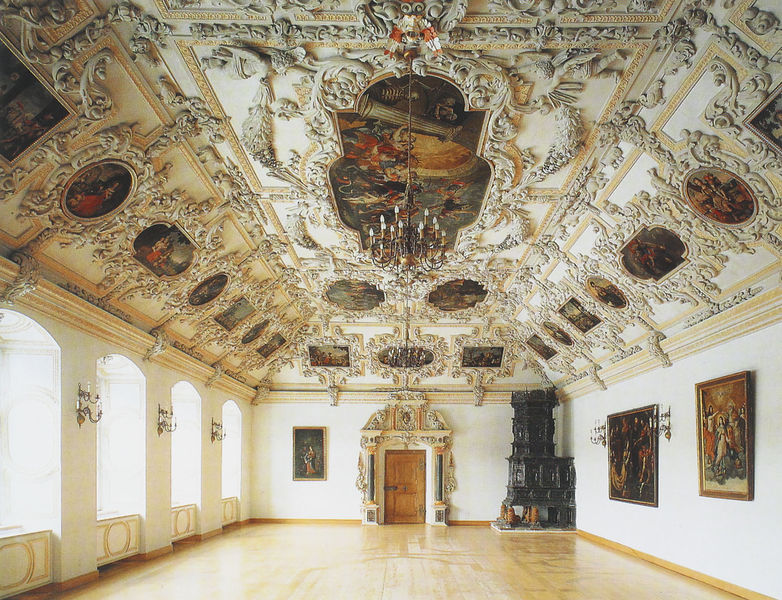
Titel: Festsaal des Klosters St. Benedikt
Künstler: Kaspar Feichtmayr
Standort: Benediktbeuern, Kloster St. Benedikt (EU - D - Bayern - Oberbayern)
Schlagwörter: gemälde, fenster, holz, lampen, raum, säulen, tür, schloss, architektur, barock, gold, rokkoko, kamin, ofen, bilder, parkett, leer, saal, türrahmen, kronleuchter, leuchter, stuck, lichteinfall, foto, hässlich, kerzenhalter, fluchtpunkt, gusseisern, königlich, deckengemälde, mittelpunkt, fürstensaal, keine möbel